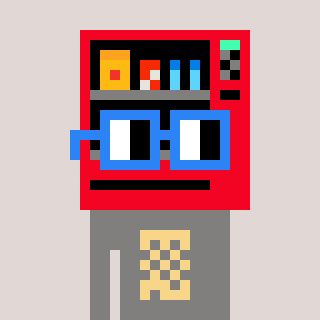
a pixel art character with square blue glasses, a vending machine-shaped head and a bluegrey-colored body on a warm background